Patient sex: M
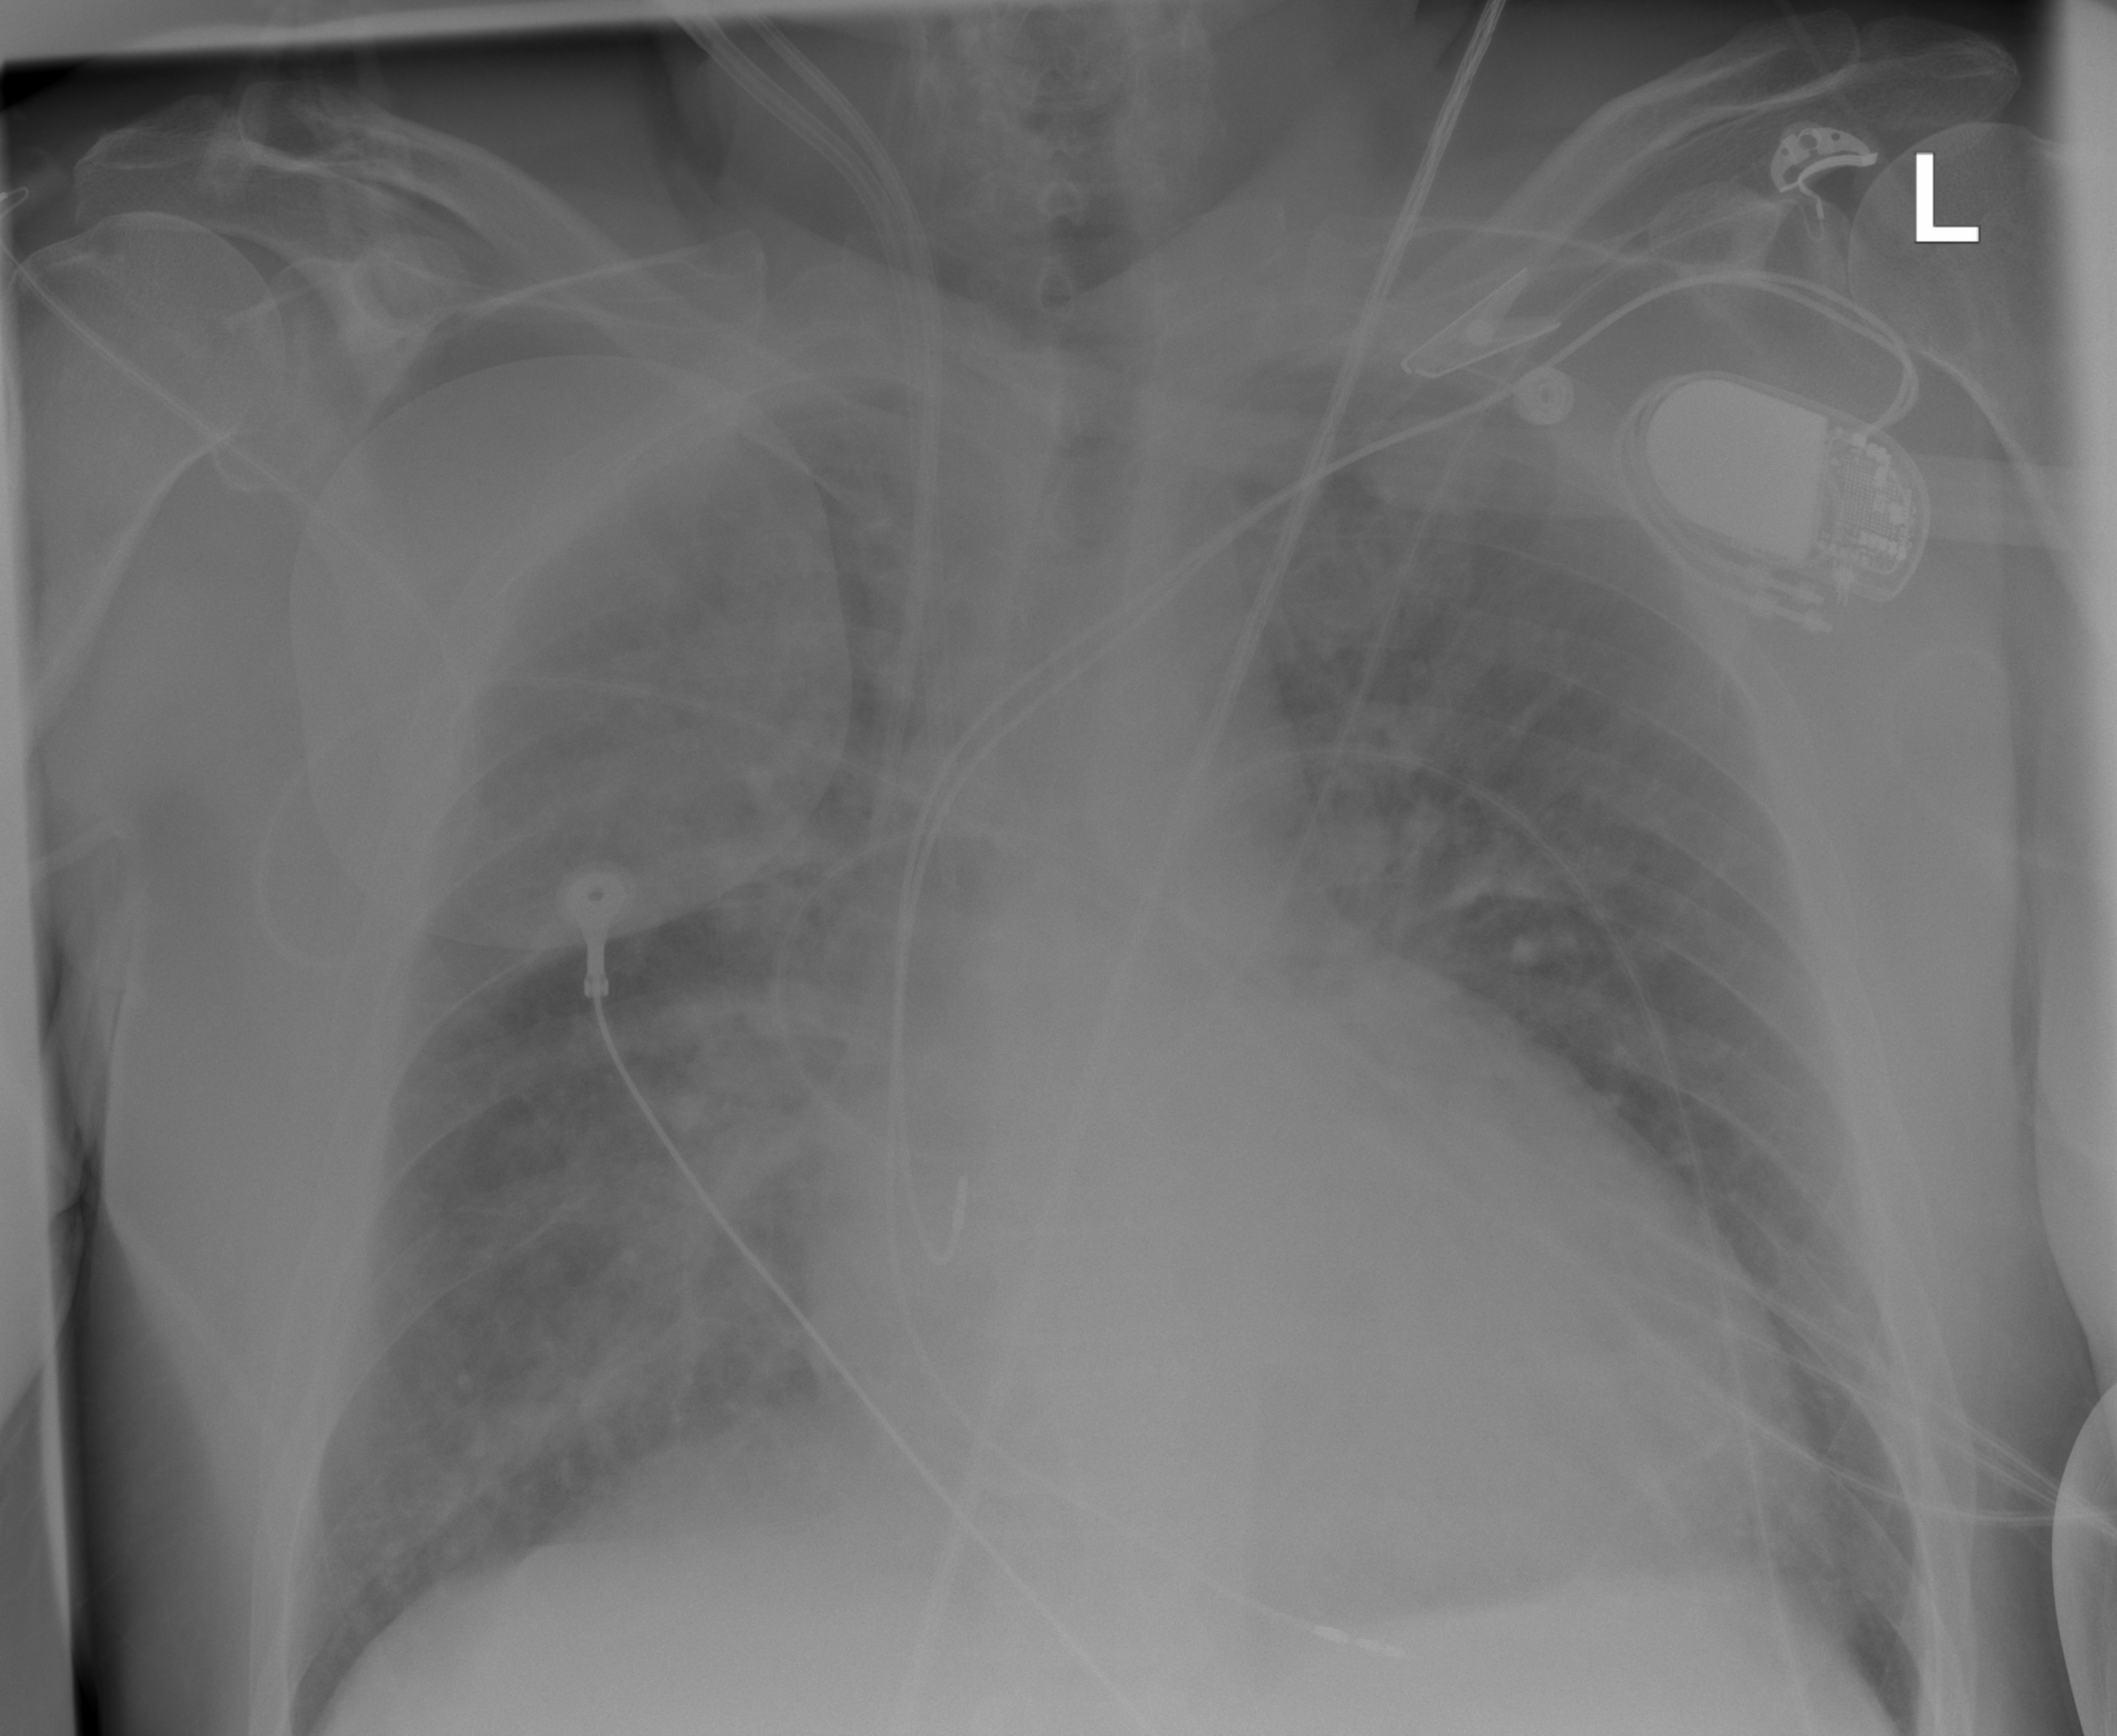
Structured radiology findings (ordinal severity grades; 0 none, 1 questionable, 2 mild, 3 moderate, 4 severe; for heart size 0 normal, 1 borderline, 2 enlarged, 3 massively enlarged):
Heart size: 2
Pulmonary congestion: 2
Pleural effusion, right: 0
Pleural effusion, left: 0
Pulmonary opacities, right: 0
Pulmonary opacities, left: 0
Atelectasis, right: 0
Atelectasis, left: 0